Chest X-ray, AP view. Patient: 61 years old, sex M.
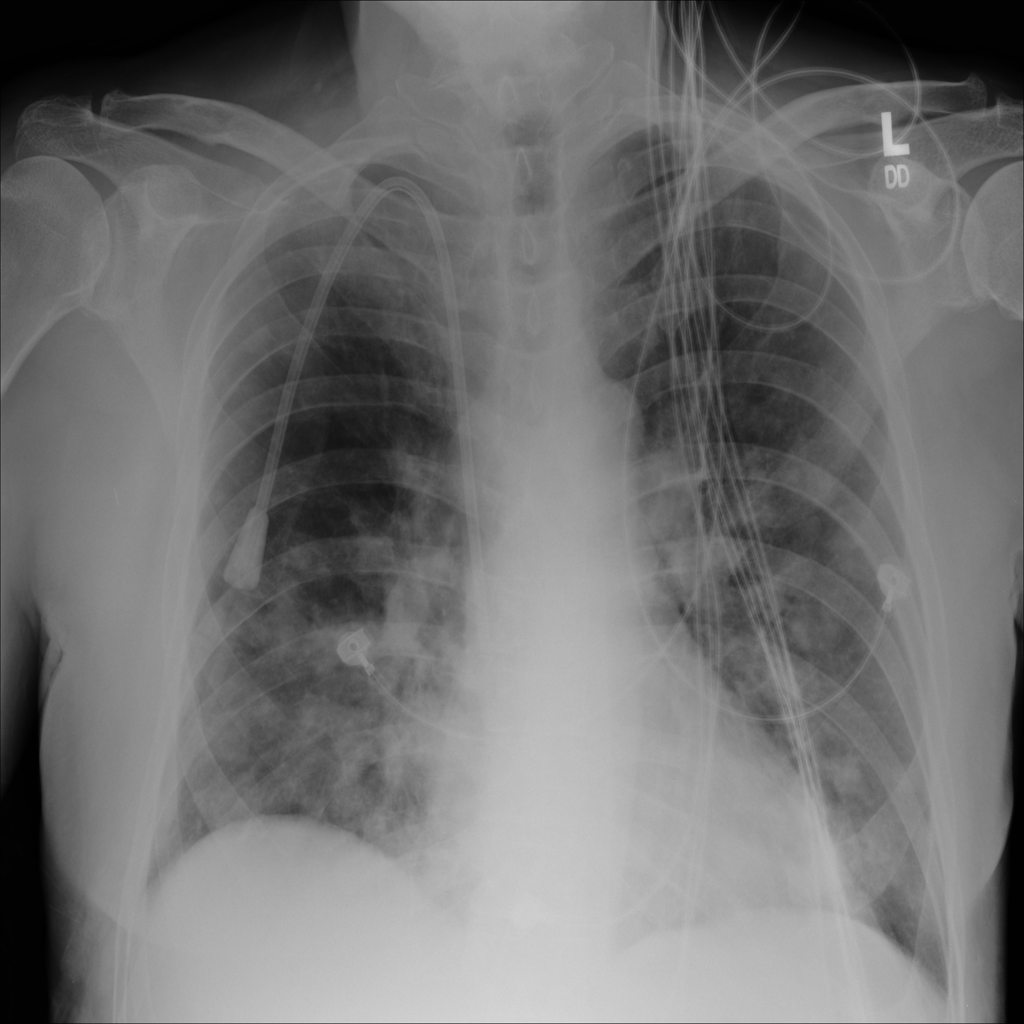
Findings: Nodule